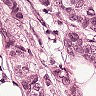
Metastatic tissue present: yes